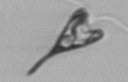
Label: Pyramimonas_longicauda